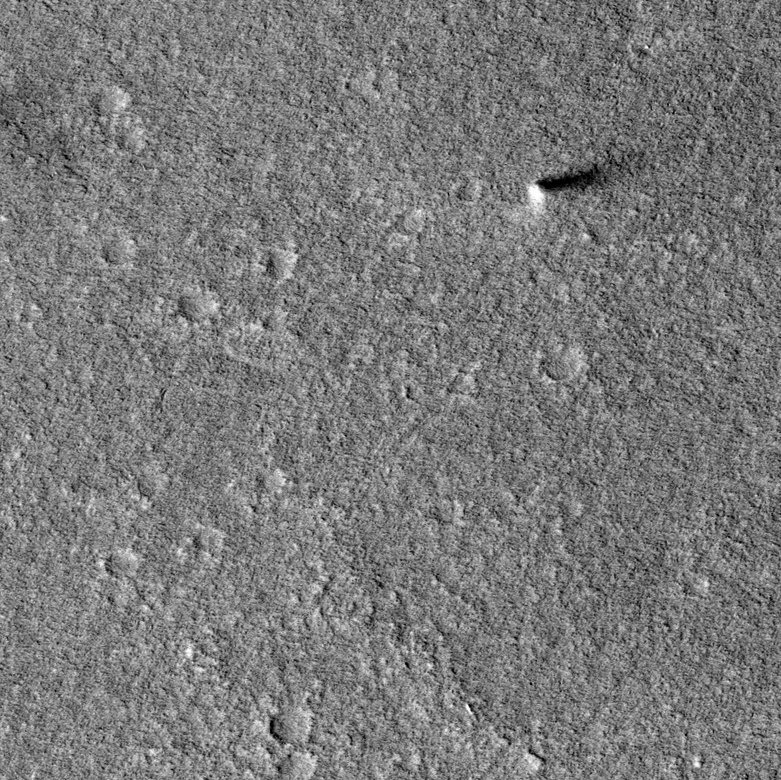
Label: dustdevil